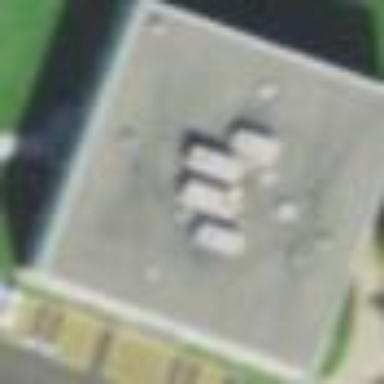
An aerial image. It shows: College building.